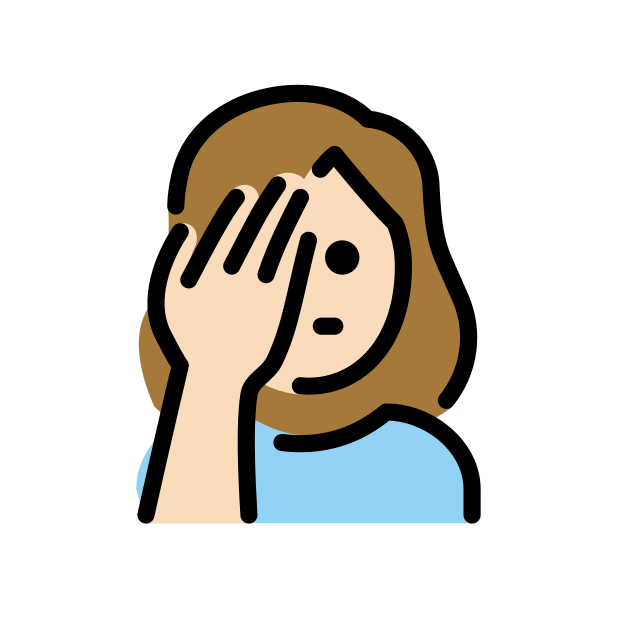
woman facepalming: light skin tone